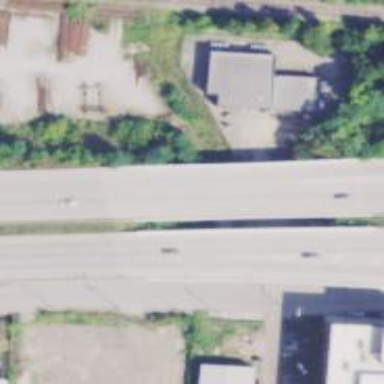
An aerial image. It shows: Viaduct bridge on motorway.